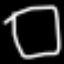
Label: square